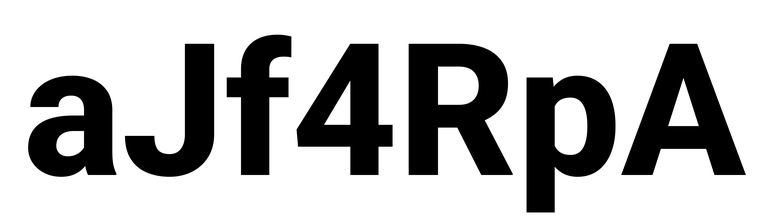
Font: Roboto_ExtraBold